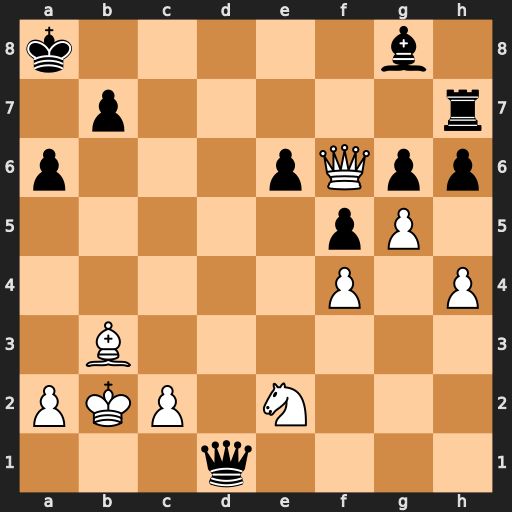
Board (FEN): k5b1/1p5r/p3pQpp/5pP1/5P1P/1B6/PKP1N3/3q4
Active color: w
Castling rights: -
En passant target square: -
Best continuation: Qf8+ Ka7 Qxg8